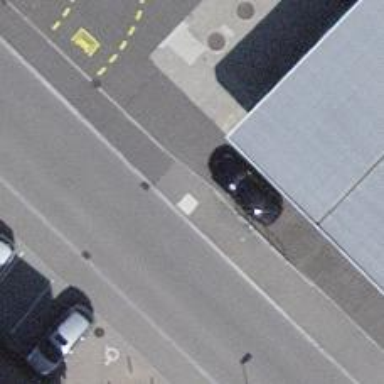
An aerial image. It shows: Bus stop with platform for public transport.